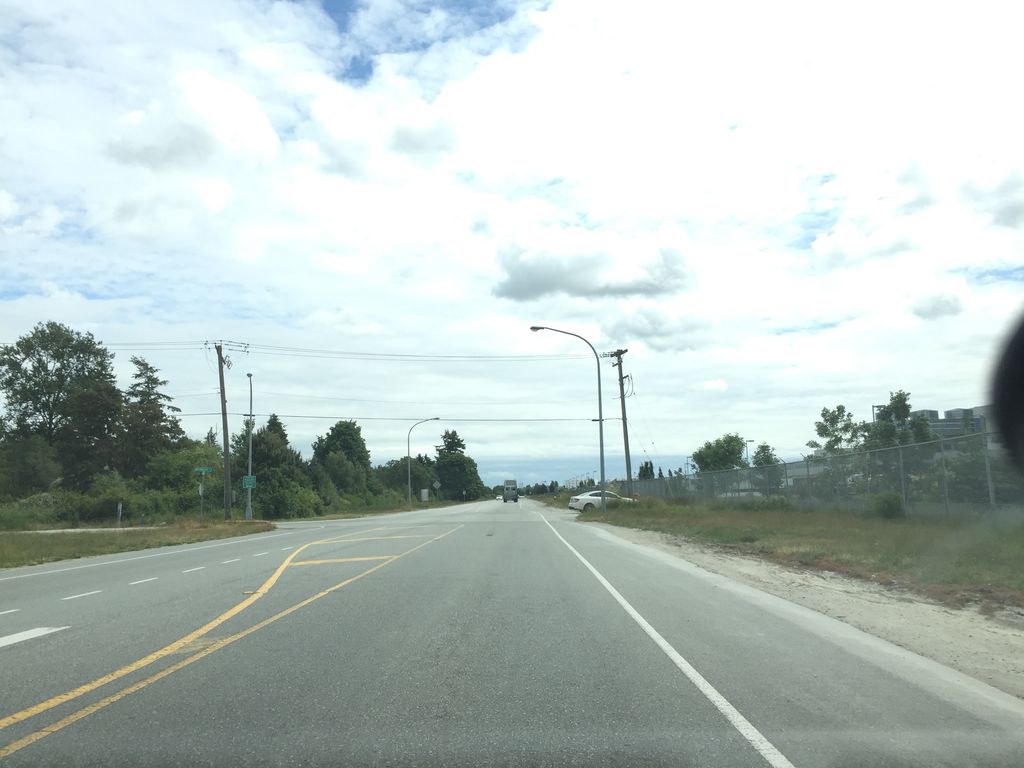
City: vancouver